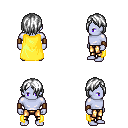
a pixel art fantasy rpg character, male body template, dark elf, purple skin, yellow cape, gold greaves, white bangs hairstyle, leather bracers, four views (front, back, left, right), 2x2 character sprite sheet, small pixel art, hard edges, no anti-aliasing